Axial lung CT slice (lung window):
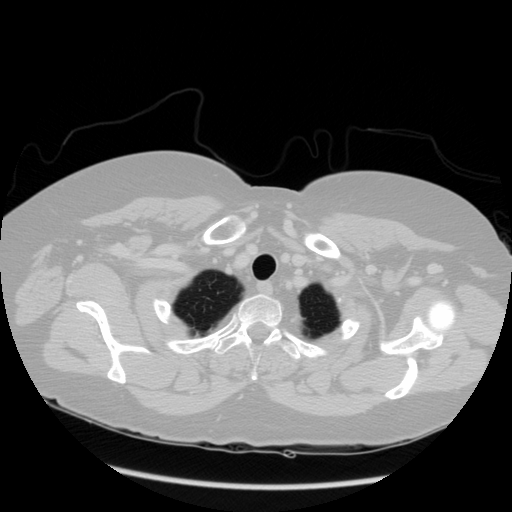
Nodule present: no